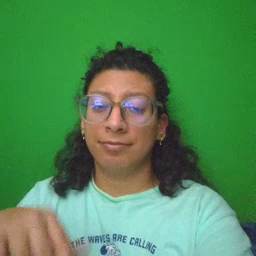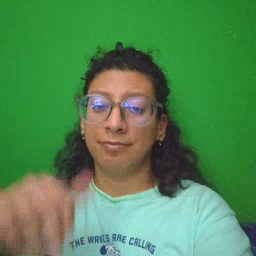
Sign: pig